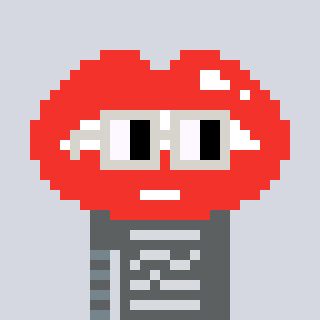
a pixel art character with square light gray glasses, a lips-shaped head and a cold-colored body on a cool background